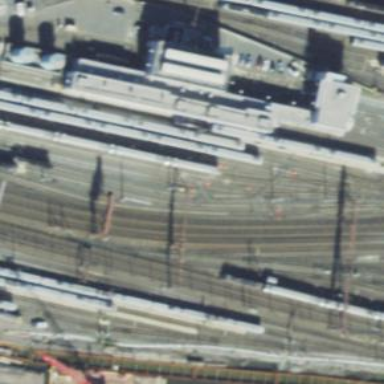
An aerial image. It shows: Railway yard in service.